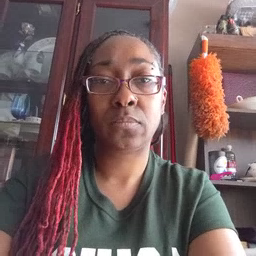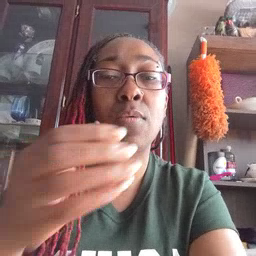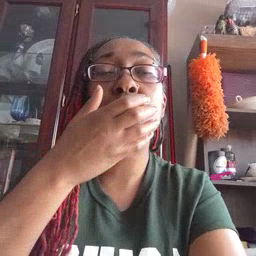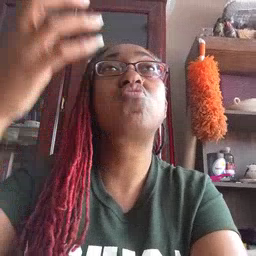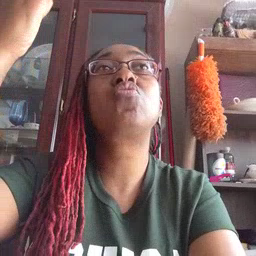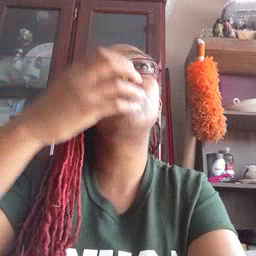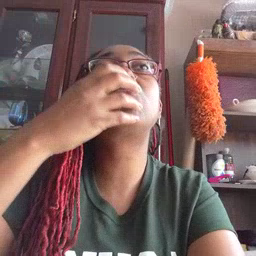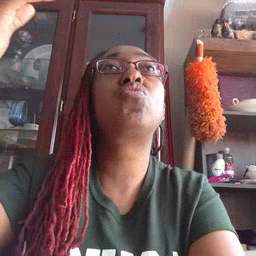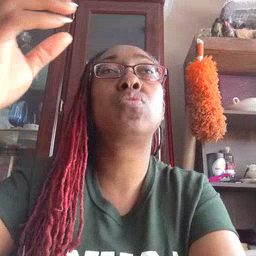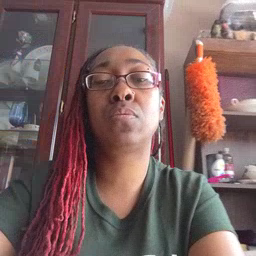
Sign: balloon